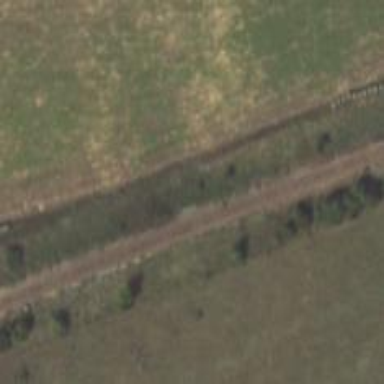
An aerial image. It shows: Railway track.